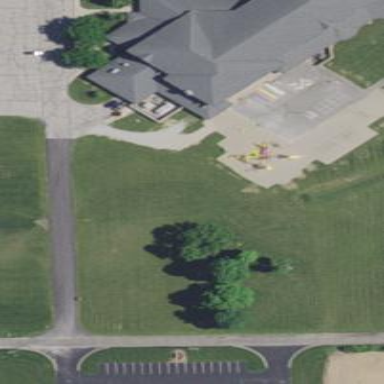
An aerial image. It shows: Playground area for leisure activities on the land.